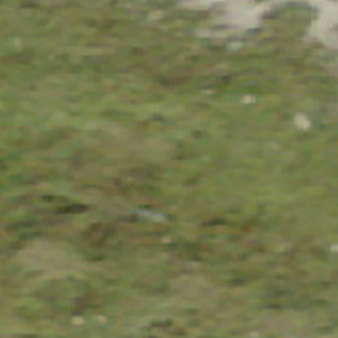
Label: other